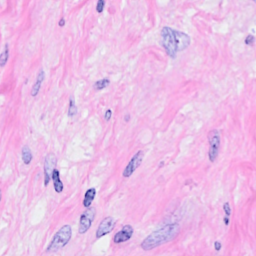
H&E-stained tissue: Breast